Aerial crown-view tile of a tropical tree (Barro Colorado Island, Panama), acquired 20250715:
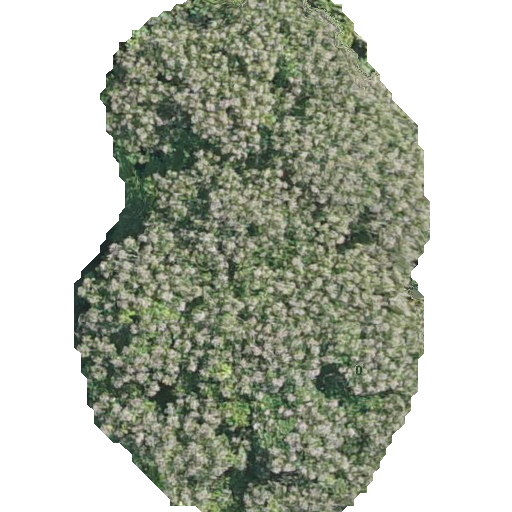
Species: Dipteryx oleifera
GBIF accepted scientific name: Dipteryx oleifera
Crown area: 228.365 m²